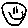
Label: smiley face